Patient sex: F
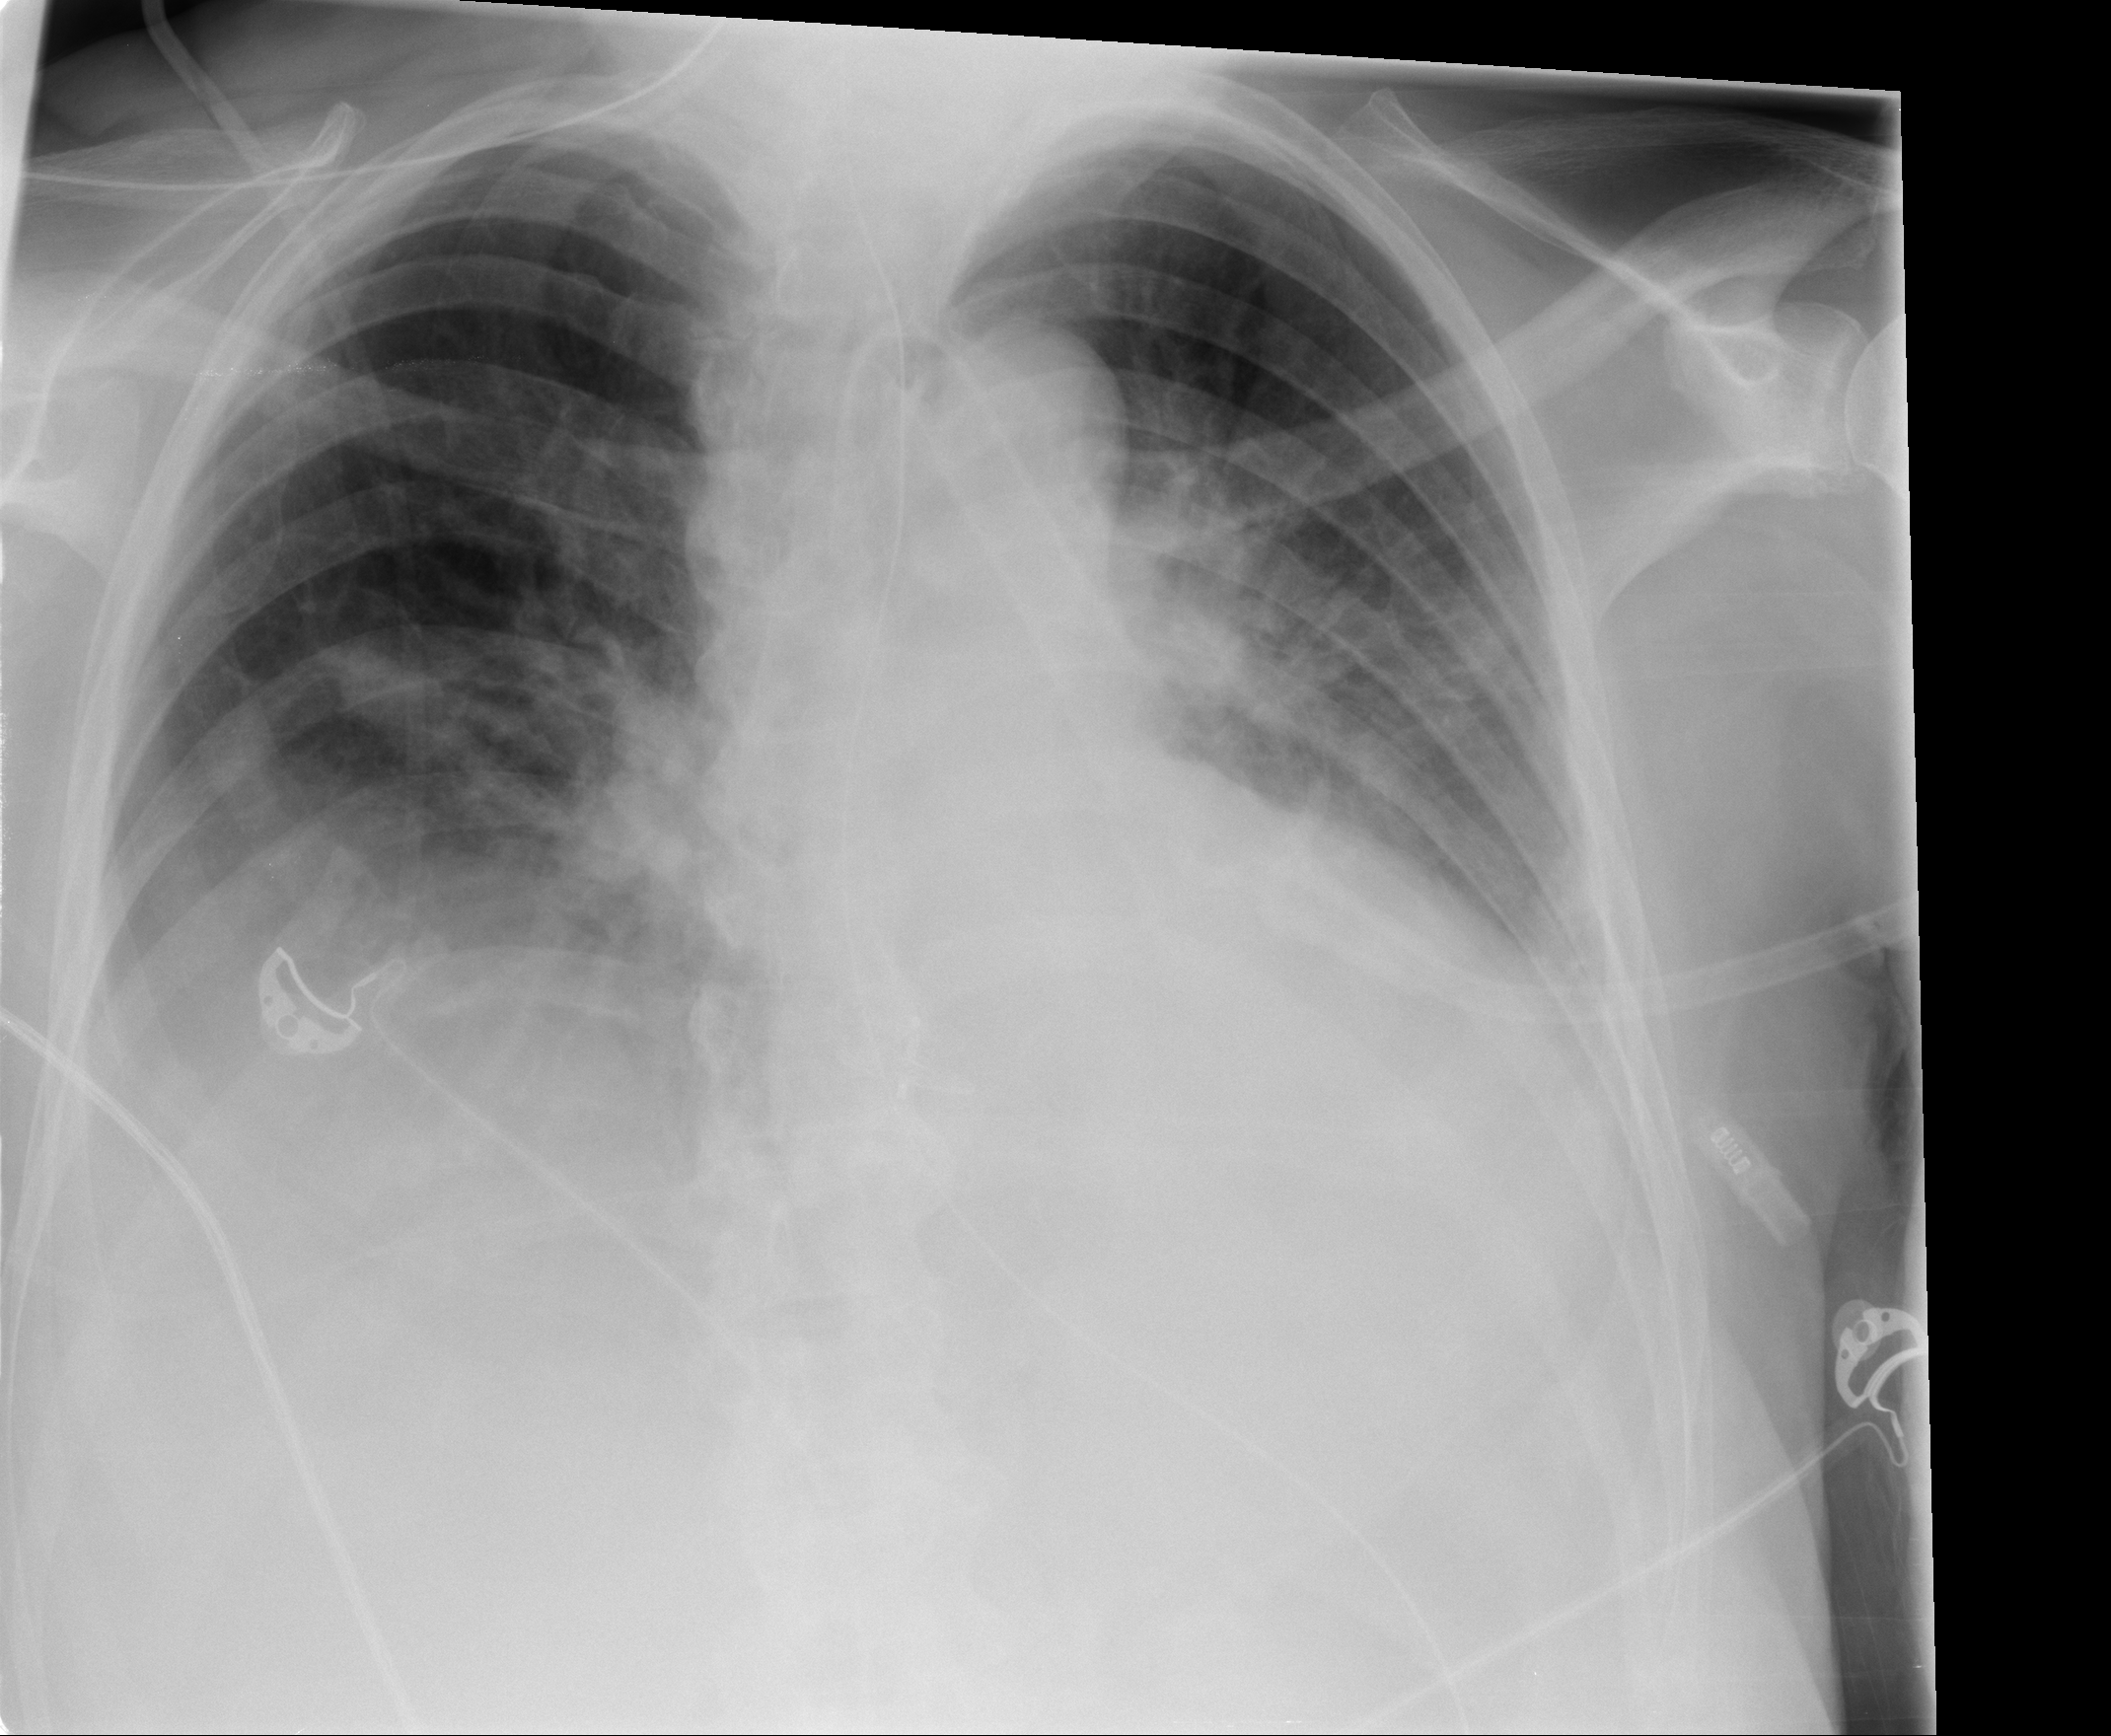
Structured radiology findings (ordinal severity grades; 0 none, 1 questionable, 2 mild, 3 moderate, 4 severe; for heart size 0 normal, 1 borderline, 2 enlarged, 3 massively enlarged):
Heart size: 1
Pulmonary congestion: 0
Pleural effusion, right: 2
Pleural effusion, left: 2
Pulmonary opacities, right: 0
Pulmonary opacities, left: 1
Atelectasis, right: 2
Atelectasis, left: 2